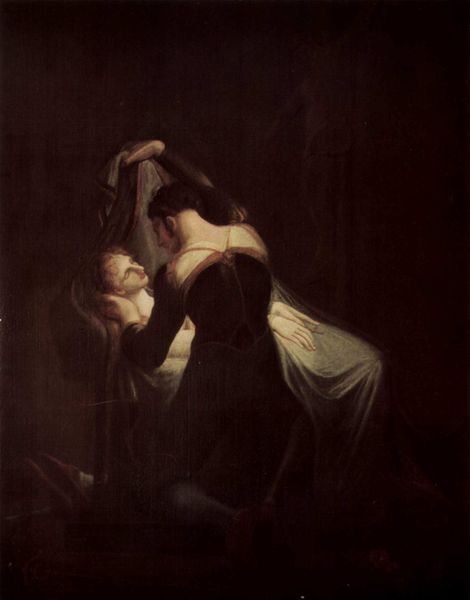
Titel: Romeo am Totenbett der Julia
Künstler: Johann Heinrich Füssli
Standort: Basel
Institution: Privatsammlung
Schlagwörter: dunkel, gemälde, hand, kopf, mann, schatten, schlaf, umhang, weiß, frauen, menschen, sitzen, braun, frau, geste, grau, hell, kleid, licht, mund, nacht, nase, profil, raum, rücken, schwarz, zimmer, schleier, tuch, malerei, symbolismus, arm, arme, augen, gesicht, halten, leiche, mensch, mord, samt, tod, tot, trauer, hände, vorhang, gewand, haare, sessel, stoff, tücher, decke, innen, kind, mutter, paar, personen, gebeugt, kontrast, locken, schulter, helldunkel, deutschland, rückenansicht, kuss, liebe, liegen, ruhen, schlafen, schlafend, schlafende, düster, zwei, schuhe, baby, romantik, chair, embrace, hands, kiss, oil, red, velvet, white, women, black, dark, dress, face, figures, hair, interior, lace, nasen, nose, painting, robe, seated, woman, zwei frauen, finster, bett, gown, zofe, brown, kammer, kordel, laken, abendkleid, doppelbildnis, doppelportrait, krank, kreuz, traum, knien, tote, sterbende, badewanne, profile, leichentuch, sterben, krankheit, leid, leiden, schmerz, man, roman, skin, brauntöne, ermordung, ear, bleich, death, eyes, light, night, bänder, gaze, shadow, myth, enthüllung, curls, marat, hausschuhe, lift, dead, sterbender, love, wiege, mann frau, neck, verhüllung, pflege, sterbebett, füse, totentuch, lips, pale, shoulders, handge, ste, füssli, asleep, resting, sleep, sleeping, caravaggio, contrast, darkness, knieender, orpheus, tan, palms, standing, reclining, verstorbene, hypnotic, dying, cream, corpse, romance, holding, sick, sitzuen, somber, lifting, eyes closed, dim, highlight, white gown, oilpainting, caress, operation, shair, 죽어가는여자, 잠, 프랑스, 안타깝다, 새하얀조명, 뽀뽀, deth, chirascuro, death+, cradling